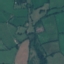
Label: Pasture